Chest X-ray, AP view. Patient: 44 years old, sex F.
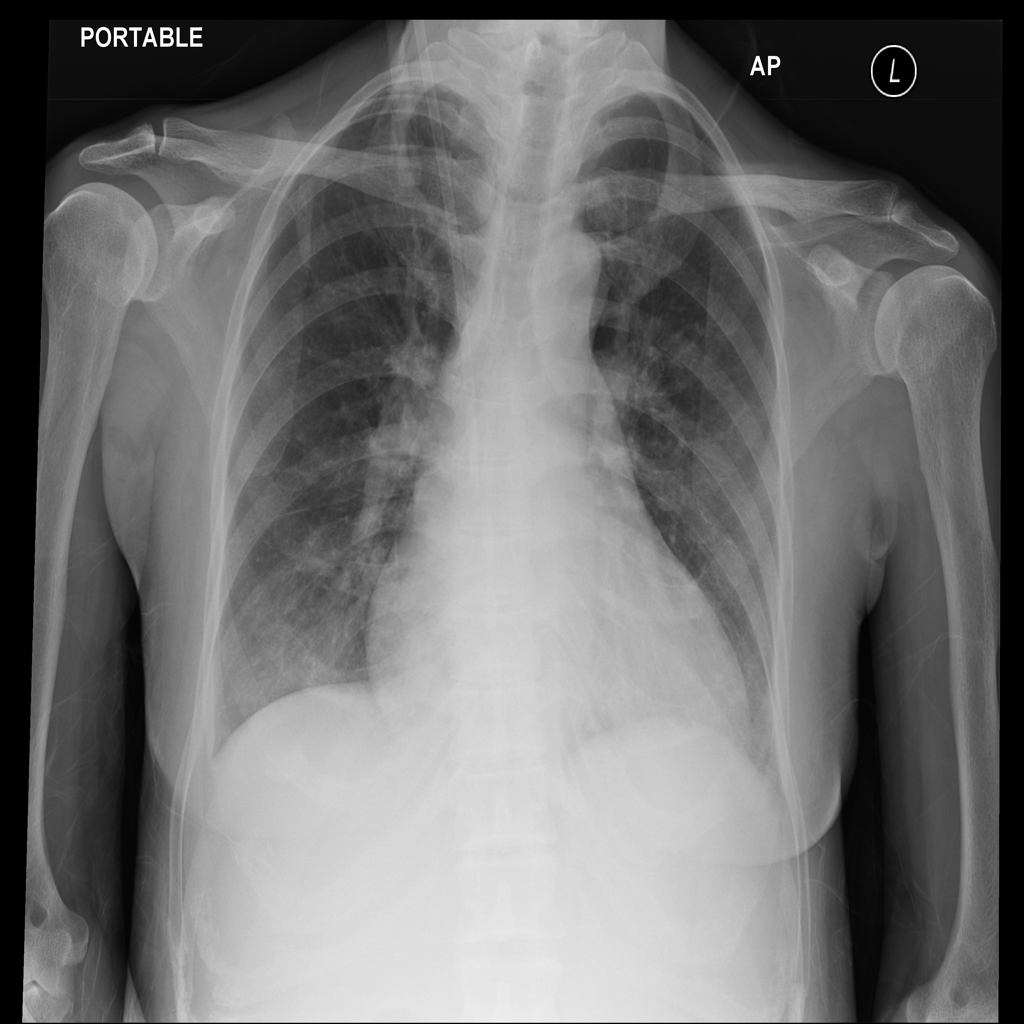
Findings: No Finding